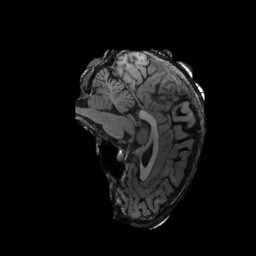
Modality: T1w
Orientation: sagittal
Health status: ill
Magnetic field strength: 3 T